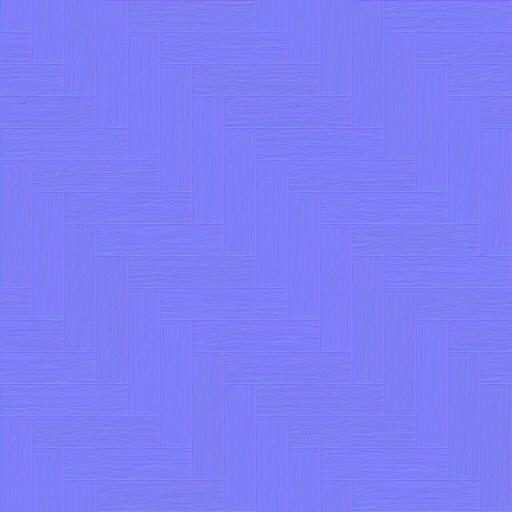
floor flooring herringbone light parquet wood wooden